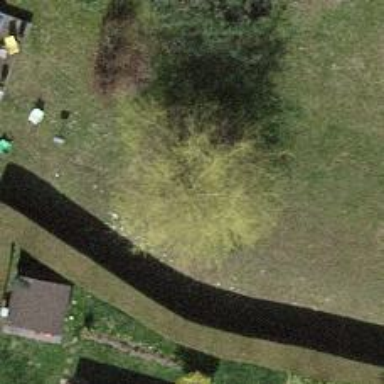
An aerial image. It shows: Deciduous broadleaved tree in garden.